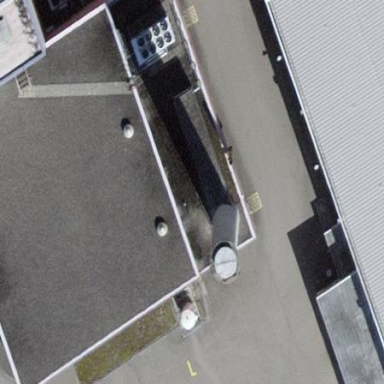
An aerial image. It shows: Building with flat roof.